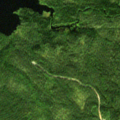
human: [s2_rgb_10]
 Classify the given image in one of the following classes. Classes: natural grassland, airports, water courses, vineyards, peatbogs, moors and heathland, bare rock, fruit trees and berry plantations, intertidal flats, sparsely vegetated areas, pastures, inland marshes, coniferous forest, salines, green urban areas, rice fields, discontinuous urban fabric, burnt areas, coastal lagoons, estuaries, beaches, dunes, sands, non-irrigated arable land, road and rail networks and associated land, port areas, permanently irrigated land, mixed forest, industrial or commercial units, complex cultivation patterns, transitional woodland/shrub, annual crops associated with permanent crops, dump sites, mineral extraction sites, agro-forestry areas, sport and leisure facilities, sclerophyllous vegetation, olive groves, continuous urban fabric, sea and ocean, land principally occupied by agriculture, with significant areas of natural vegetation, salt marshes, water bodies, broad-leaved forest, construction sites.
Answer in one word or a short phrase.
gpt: coniferous forest, water bodies